Question: I have a stacked bar chart with annotations which sums the values. The annotations are always at the end of the bar, but when there isn't a value for the last data row (I) the annotation is at the beginning and I don't know how to fix it.
'''
var dataArray = [
["Date", "A", "B", "C", "D", "E", "F", "G", "H", "I", {role: 'annotation'}],
["7.08.2015", 0, 0, 0, 3, 6, 1, 0, 0, 0, 10],
["6.08.2015", 0, 0, 0, 0, 4, 6, 1, 0, 7, 18],
["5.08.2015", 0, 0, 0, 2, 4, 0, 0, 0, 5, 11]
];
'''
<URL>

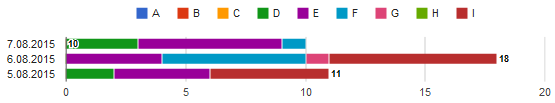
Answer: Found a workaround ... added a new data column, with the name Total, is has the same value as the annotation:
'''
var dataArray = [
["Date", "A", "B", "C", "D", "E", "F", "G", "H", "I", "Total", {role: 'annotation'}],
["7.08.2015", 0, 0, 0, 3, 6, 1, 0, 0, 0, 10, 10],
["6.08.2015", 0, 0, 0, 0, 4, 6, 1, 0, 7, 18, 18],
["5.08.2015", 0, 0, 0, 2, 4, 0, 0, 0, 5, 11, 11]
];
'''
And added this to the options:
'''
var options = {
...
series: {
9: {
color: 'transparent',
type: "bar",
targetAxisIndex: 1,
visibleInLegend: false
}
}
};
'''
<URL>
This makes the Total bar transparent, hide it in the legends and let it start from the zero point.
Dynamic version which takes the last data row for the annotations:
'''
var series = {};
series[data.getNumberOfColumns() - 3] = {
color: 'transparent',
type: "bar",
targetAxisIndex: 1,
visibleInLegend: false
};
options["series"] = series;
'''
<URL>